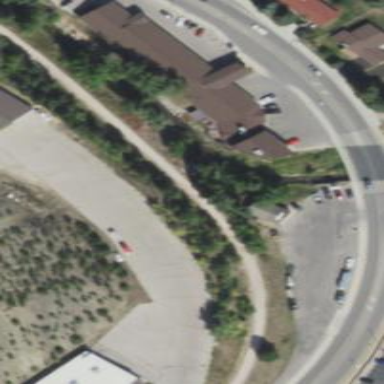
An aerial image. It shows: Building that is motel.